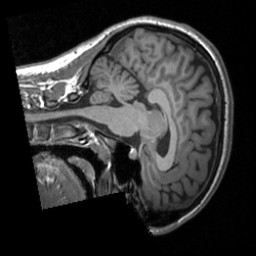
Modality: T1w
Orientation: sagittal
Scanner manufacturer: siemens
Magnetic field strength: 3 T
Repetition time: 1.9 s
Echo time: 0.00226 s